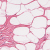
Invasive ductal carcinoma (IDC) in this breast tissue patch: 0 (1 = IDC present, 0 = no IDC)